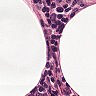
Metastatic tissue present: no